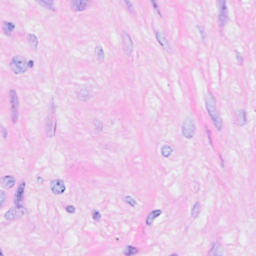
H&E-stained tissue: Breast